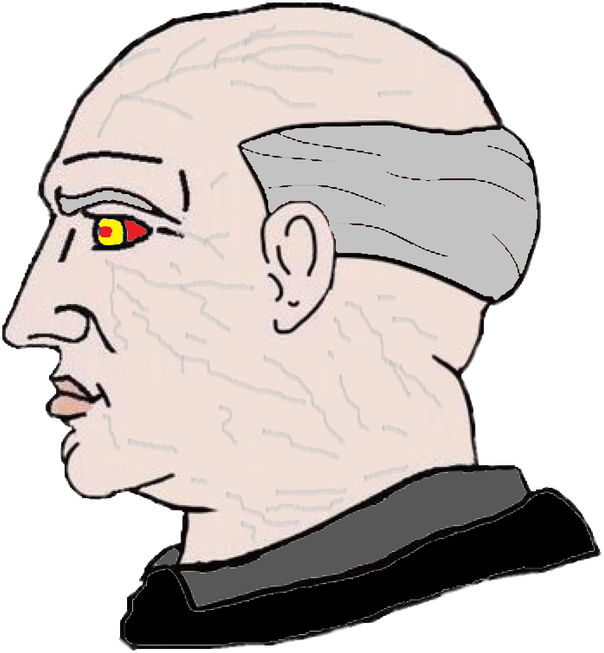
Label: 4_Yes_Chad